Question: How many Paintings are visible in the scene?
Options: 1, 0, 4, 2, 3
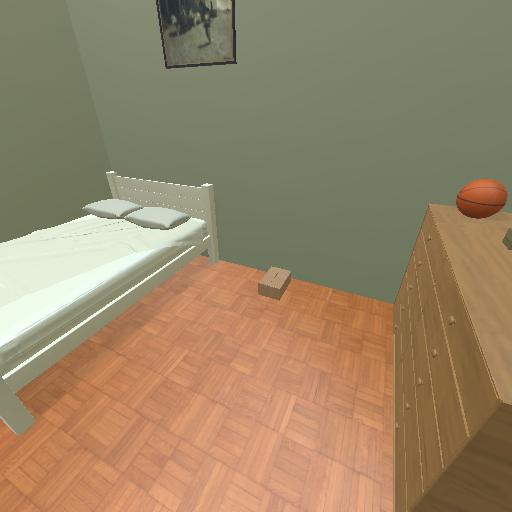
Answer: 1